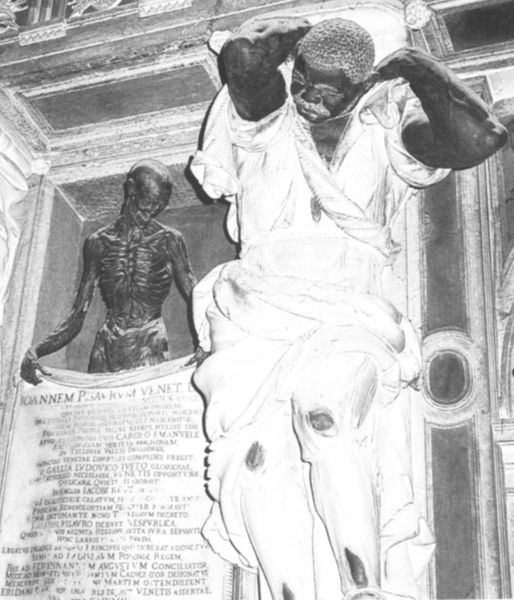
Titel: Grabmal des Dogen Giovanni Pesaro
Künstler: Melchior Barthel
Standort: Venedig, S. Maria Gloriosa dei Frari (EU - I - Venetien)
Schlagwörter: nackt, weiß, marmor, rücken, schwarz, bart, wand, arm, stein, tod, tragen, haare, skulptur, beine, schrift, banner, inschrift, knie, foto, fotografie, knochen, neger, rippen, schwarzweiß, text, rolle, atlant, skelett, schwarzer, grab, stark, grabmal, anziehen, epitaph, farbiger, schwarztot, #neger